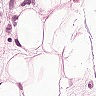
Metastatic tissue present: yes